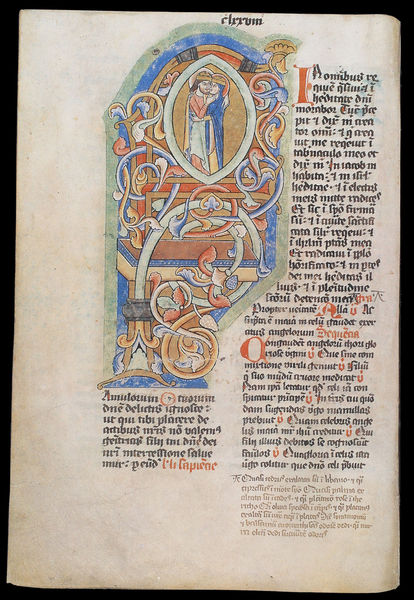
Titel: Ratmann Sakramentar
Institution: Hildesheim, Domschatz
Schlagwörter: blau, blätter, mann, grün, menschen, blumen, bunt, frau, schwarz, zeichnung, blüten, rot, malerei, ornament, bibel, gold, paar, girlande, pflanze, krone, oval, ranken, schrift, kuss, papier, verzierung, buch, druck, initialen, seite, text, buchstabe, initiale, koloriert, herrscher, buchseite, girlanden, heiligenschein, mittelalter, zierde, handschrift, drau, latein, kapitälchen, buchmalerei, majuskel, evangeliar, herrscherpaar, koloration, matrikel, raund